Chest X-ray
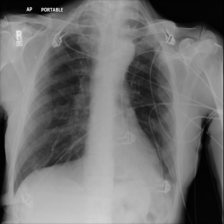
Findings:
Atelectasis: negative
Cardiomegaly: negative
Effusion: negative
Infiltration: negative
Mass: negative
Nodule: negative
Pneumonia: negative
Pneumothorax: negative
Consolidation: positive
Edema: negative
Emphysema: negative
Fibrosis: negative
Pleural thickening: negative
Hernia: negative